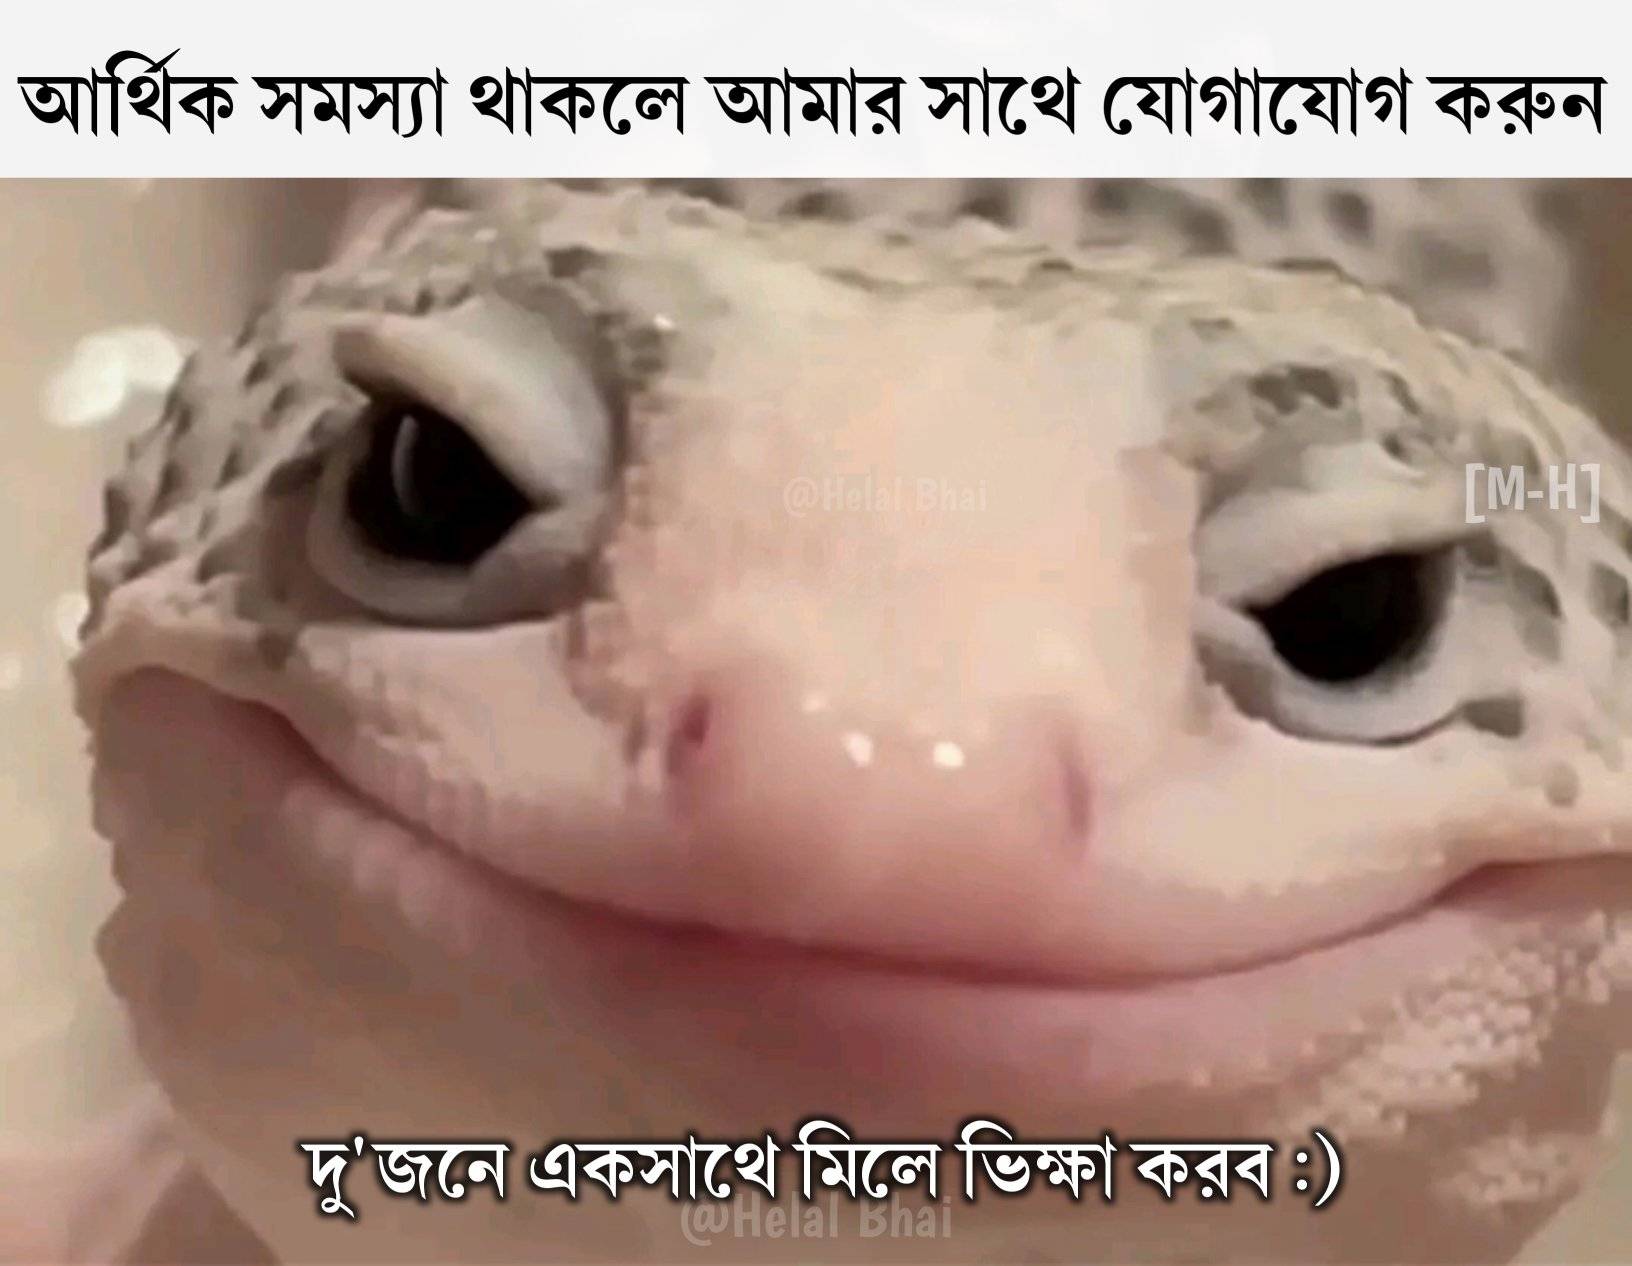
Text: আর্থিক সমস্যা থাকলে আমার সাথে যোগাযোগ করুন দুজনে একসাথে মিলে ভিক্ষা করব
Label: Non Hate